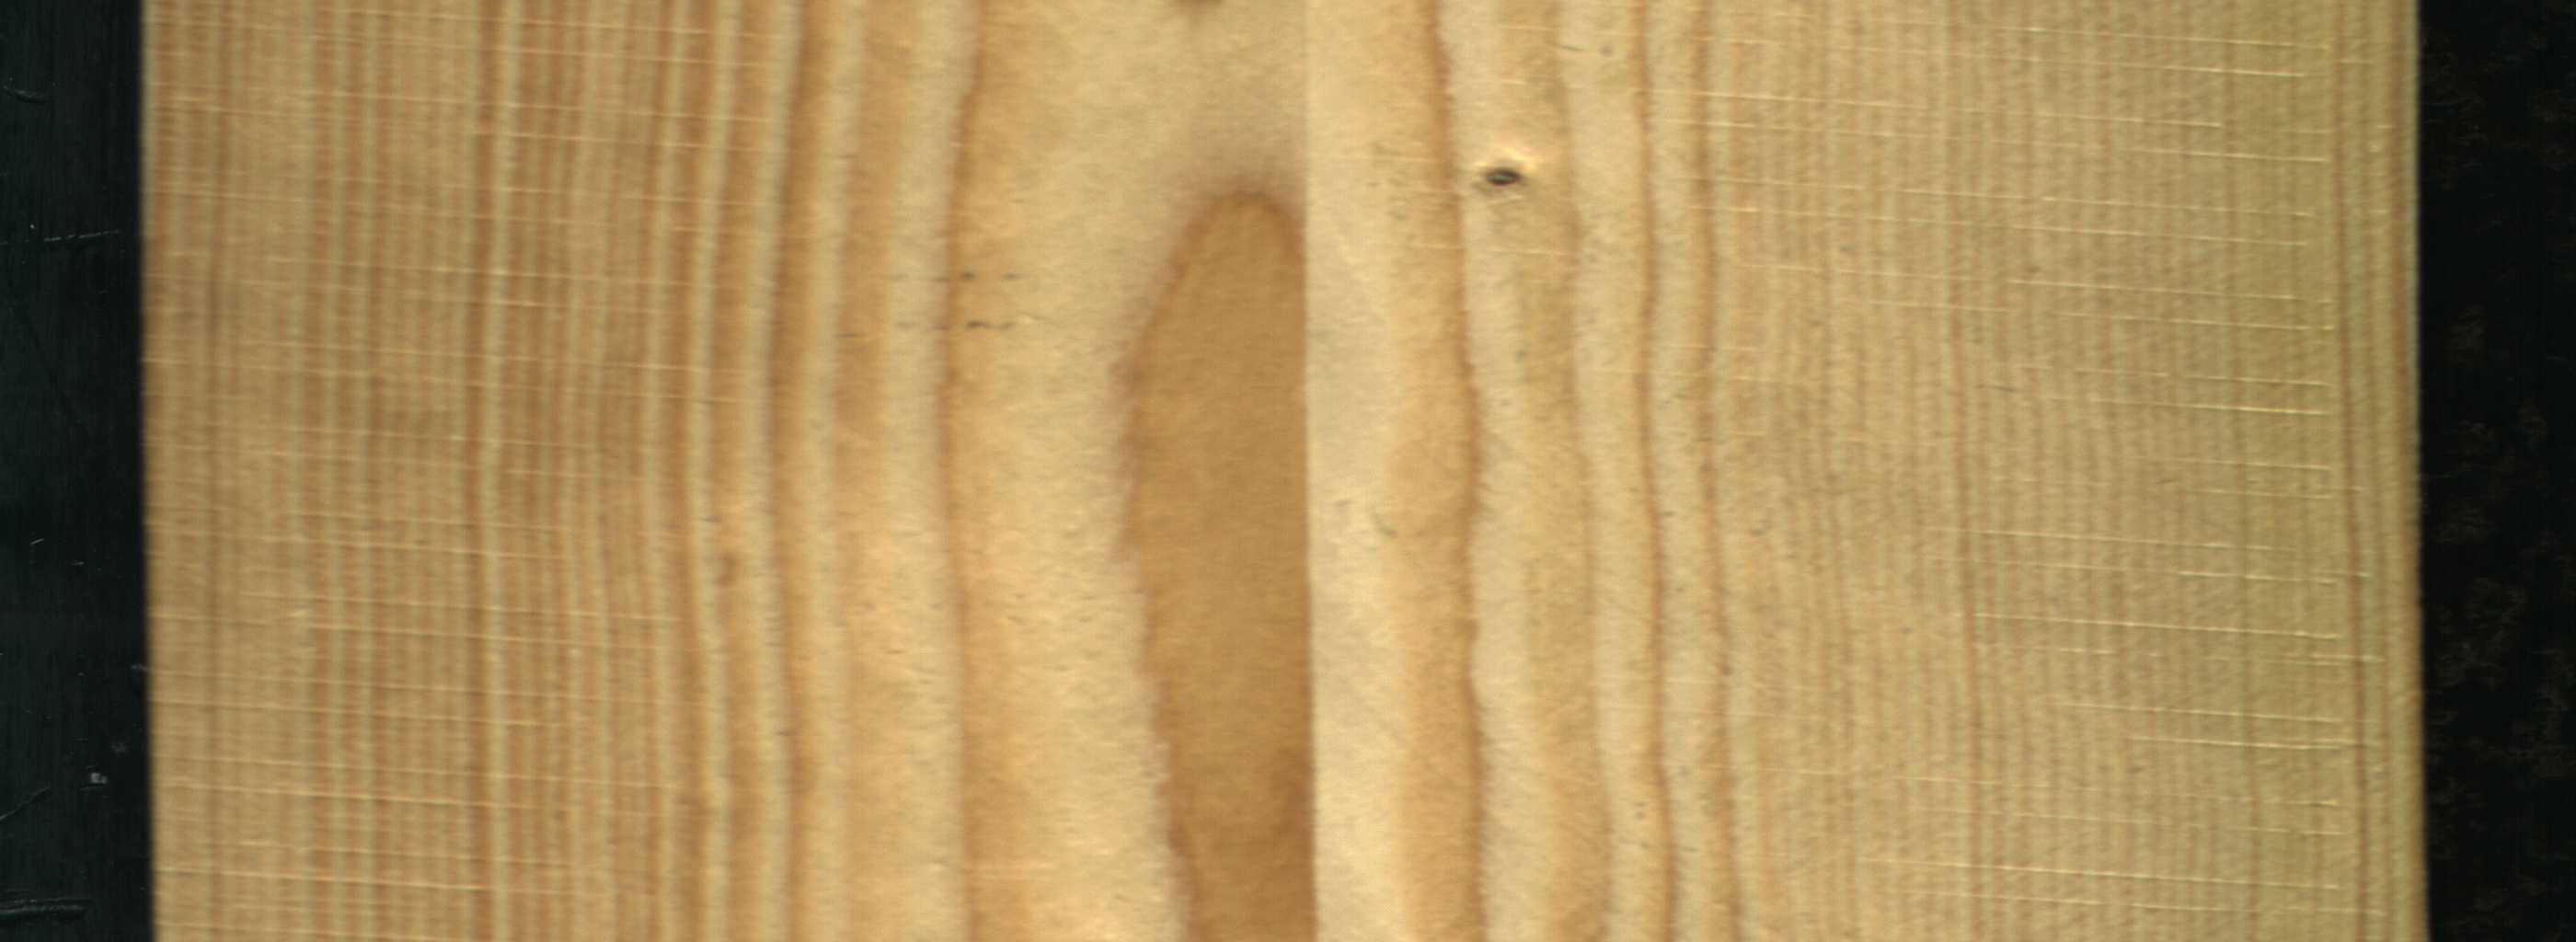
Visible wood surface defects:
Live_Knot